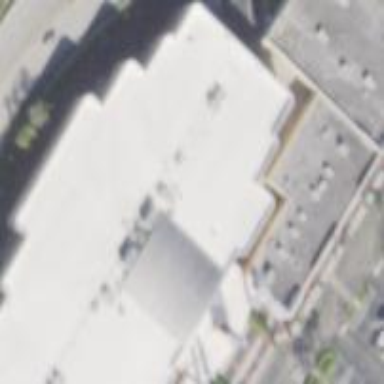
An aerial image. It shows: Cinema building.